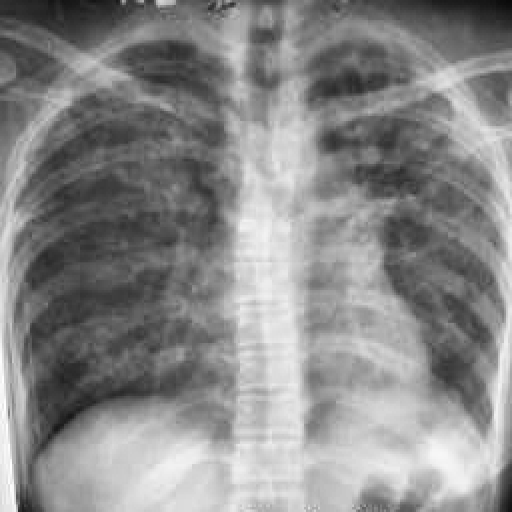
Finding: TUBERCULOSIS